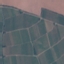
Land use / land cover: PermanentCrop